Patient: sex M, age 71
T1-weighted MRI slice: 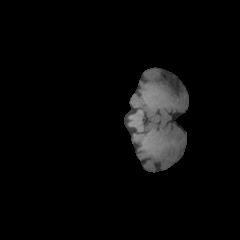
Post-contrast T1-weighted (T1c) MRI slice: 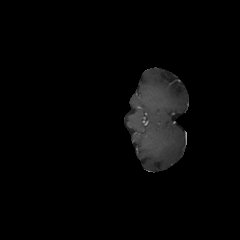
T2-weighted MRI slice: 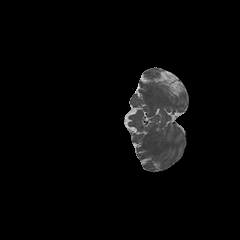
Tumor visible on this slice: no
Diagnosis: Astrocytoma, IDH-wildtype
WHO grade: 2